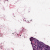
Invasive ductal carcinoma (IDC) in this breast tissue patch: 0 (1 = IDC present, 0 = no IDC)